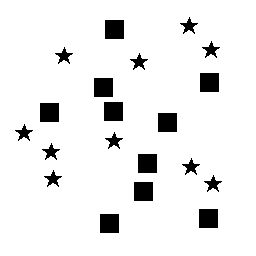
Squares: 10
Triangles: 0
Stars: 10
Total shapes: 20